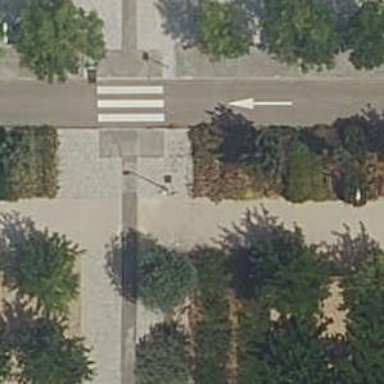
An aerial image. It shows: Footway along the road.